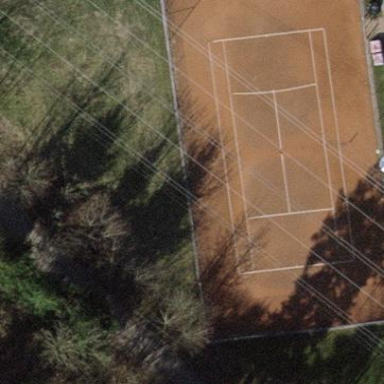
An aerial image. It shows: Clay tennis court in leisure land pitch.